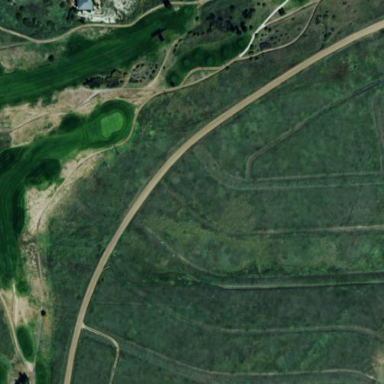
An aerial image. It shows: Golf course surrounded by greenery.